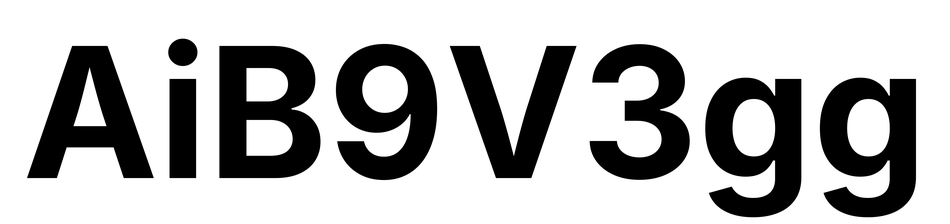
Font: Inter_Bold